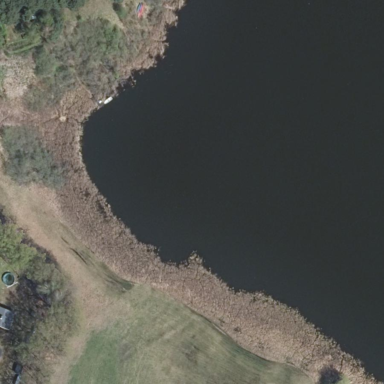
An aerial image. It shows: Reedbed in wetland area.